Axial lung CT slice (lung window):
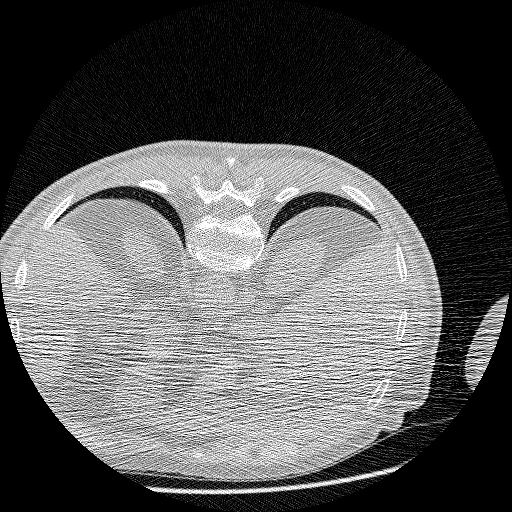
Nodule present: no